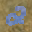
Label: 2